高一 · 算术
如图所示的程序框图, 若输入的 a, $\mathrm{k}$ 分别为 89,2 , 则输出的余数为 ( ) ।
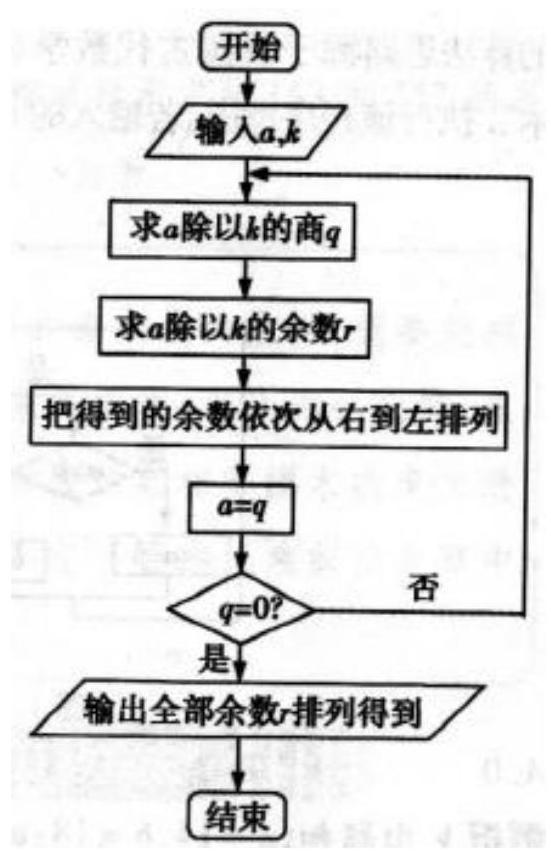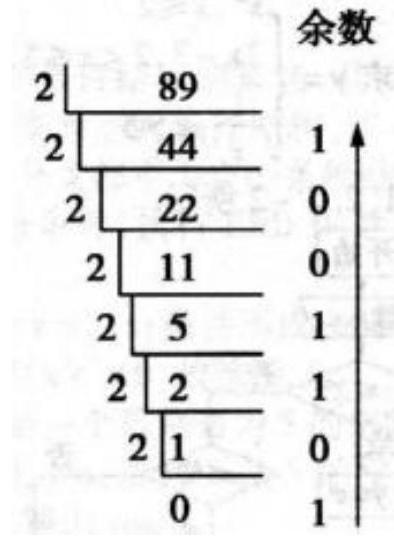
A. $1011001_{(2)}$
B. $1101001_{(2)}$
C. $1110010_{(2)}$
D. $1011010_{(2)}$

答案: A
解析: 该程序框图的功能是将十进制数 $\mathrm{a}$ 化为 $\mathrm{k}$ 进制数, 除法算式如图所示,

将所得到的余数, 从下往上排列可得 $89=1011001_{(2)}$ 故选 A.